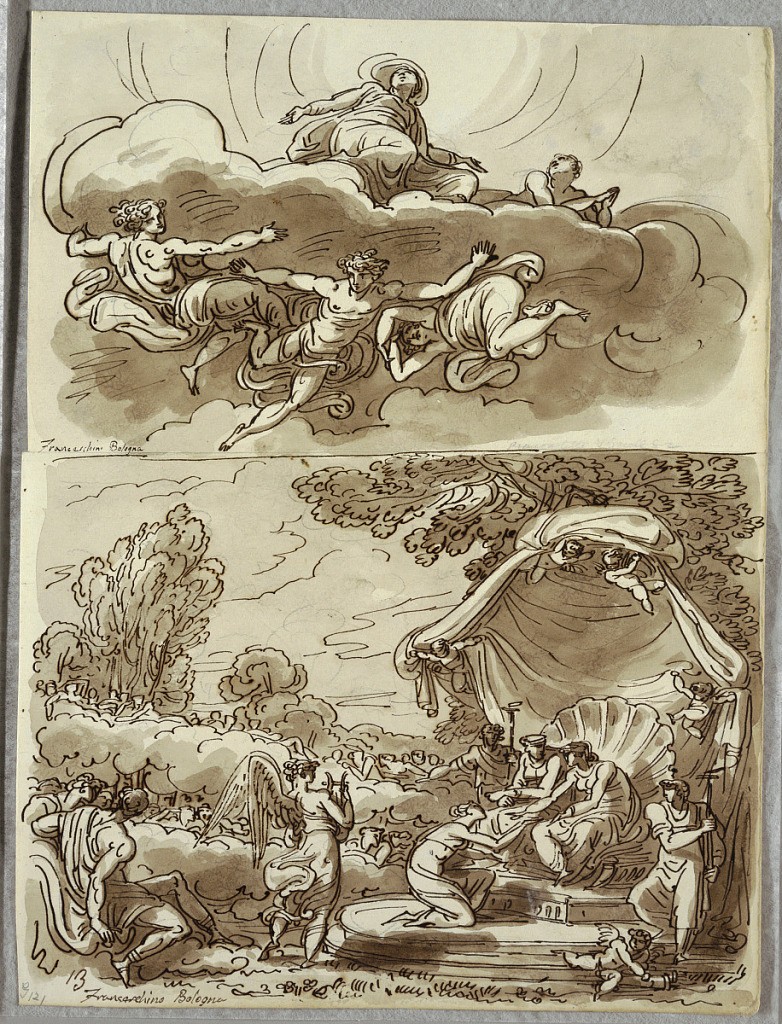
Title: Saint in Ecstacy, After Franceschini; Classicized Version of Vision of St. Catherine of Vigri, Study after Franceschini
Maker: Felice Giani, Italian, 1758–1823
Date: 1821–22
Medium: Pen and ink, brush and brown wash, over black chalk on heavy white wove paper
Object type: Drawing
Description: Upper drawing of seated Virgin on clouds with four angels; Lower drawing of landscape with Venus and male(?) figure on shell-backed throne. At Venus' right stands torch-bearer; at her left, winged-male figure with lyre; woman kneels at her feet.